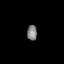
Tissue: lung
Cell type: Epithelial cells
Senescence score: 0.166
Nuclear area (px): 155
Mean DAPI intensity: 124.542